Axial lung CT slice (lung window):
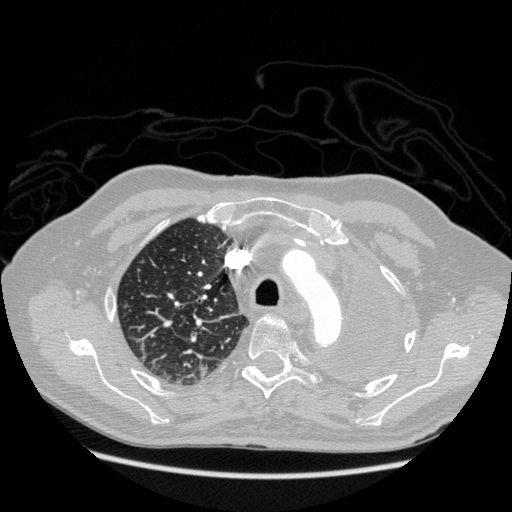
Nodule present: yes
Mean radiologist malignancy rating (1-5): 1